Aerial crown-view tile of a tropical tree (Barro Colorado Island, Panama), acquired 20250818:
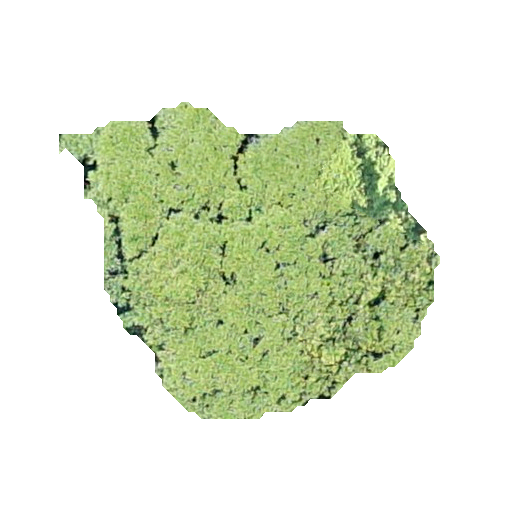
Species: Alseis blackiana
GBIF accepted scientific name: Alseis blackiana
Crown area: 117.901 m²